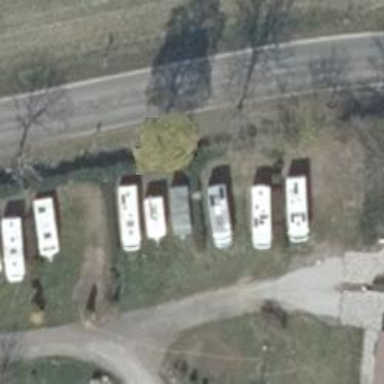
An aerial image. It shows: Camping pitch for tourists.